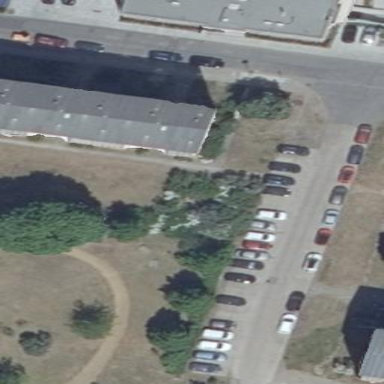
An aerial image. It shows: Street-side parking area.